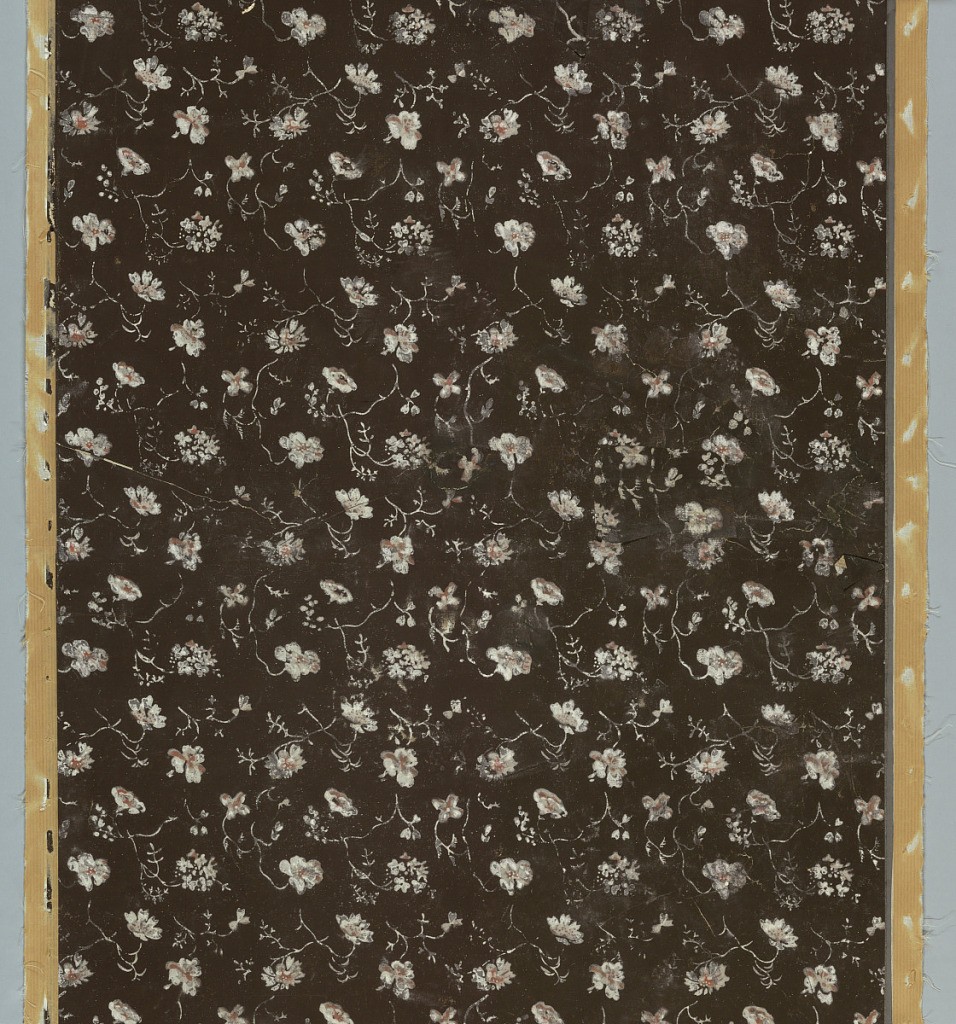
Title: Sidewall
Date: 1800–1850
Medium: Block-printed paper
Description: All-over pattern of petitte white floral sprigs, with terra cotta accents, on deep brown ground. Much evidence of cutting and pasting; possibly seaming at lower edge.